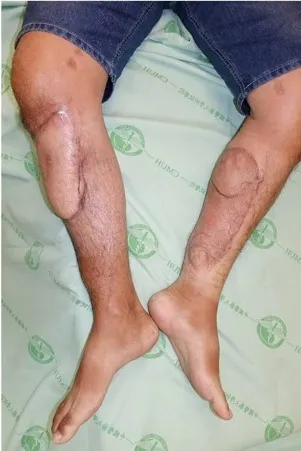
Lateral view.
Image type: radiology (ct)